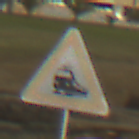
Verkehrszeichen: Bahnuebergang
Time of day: MorningAfternoon
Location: Outdoor (Suburban)
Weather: PartlyCloudy
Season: NotSpecified
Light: Natural